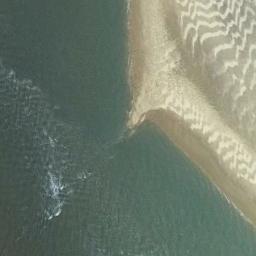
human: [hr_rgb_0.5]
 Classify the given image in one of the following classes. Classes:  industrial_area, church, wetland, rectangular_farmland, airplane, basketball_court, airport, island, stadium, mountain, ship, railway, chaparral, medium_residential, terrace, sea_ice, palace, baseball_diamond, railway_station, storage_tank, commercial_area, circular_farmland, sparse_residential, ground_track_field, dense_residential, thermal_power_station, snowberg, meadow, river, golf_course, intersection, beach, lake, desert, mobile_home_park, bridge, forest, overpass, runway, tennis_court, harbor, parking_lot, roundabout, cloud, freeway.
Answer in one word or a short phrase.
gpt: beach